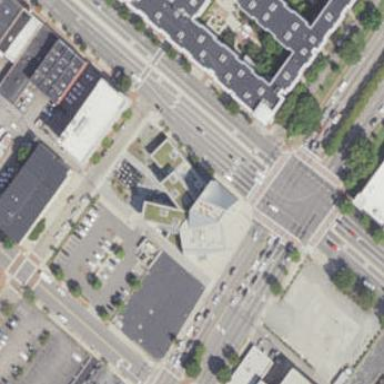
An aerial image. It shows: Arts center housed in building.